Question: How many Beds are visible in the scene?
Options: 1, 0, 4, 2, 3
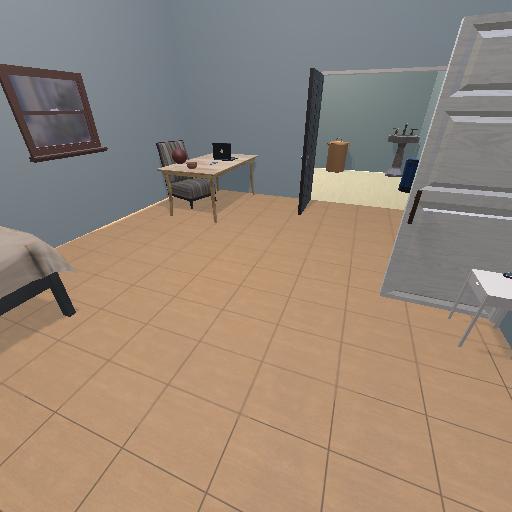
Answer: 1